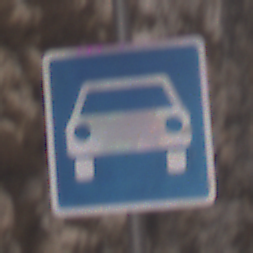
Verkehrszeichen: Kraftfahrstrasse
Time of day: Midday
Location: Outdoor (Urban)
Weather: PartlyCloudy
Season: NotSpecified
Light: Natural